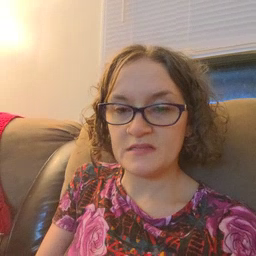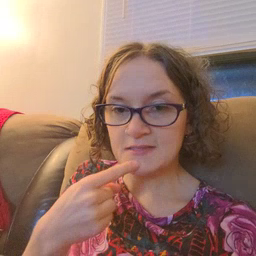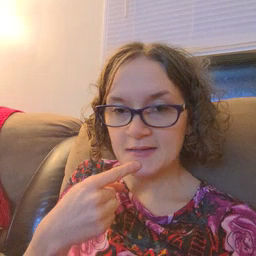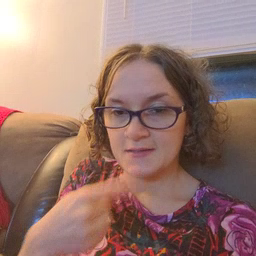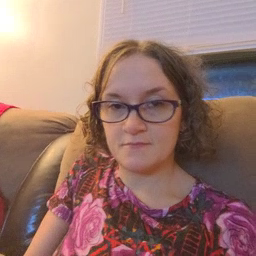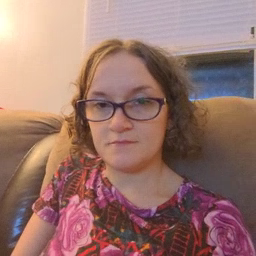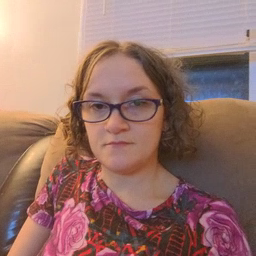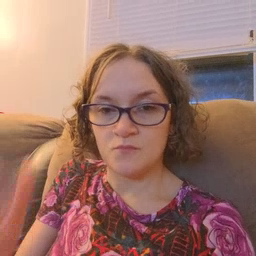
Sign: say